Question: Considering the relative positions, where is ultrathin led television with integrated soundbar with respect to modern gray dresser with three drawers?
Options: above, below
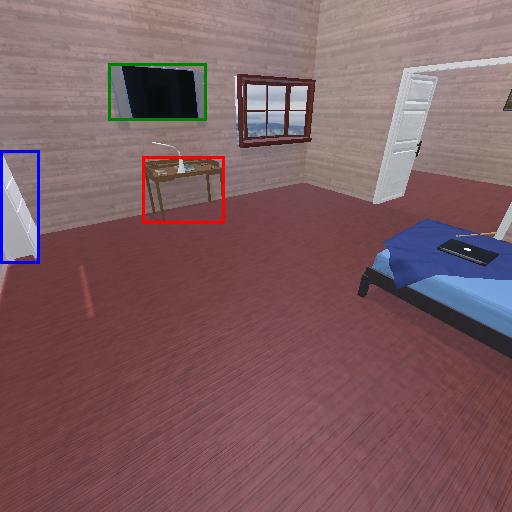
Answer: above